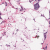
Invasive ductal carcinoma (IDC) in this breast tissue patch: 1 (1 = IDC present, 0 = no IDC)